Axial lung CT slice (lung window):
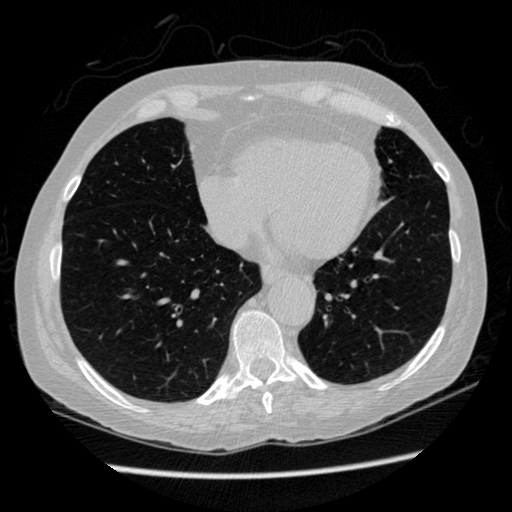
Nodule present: no